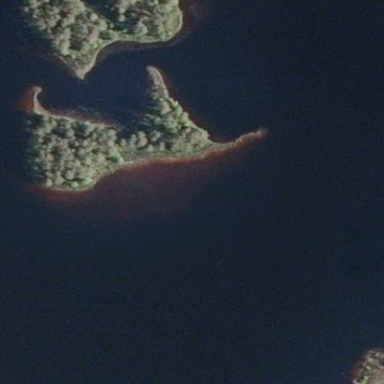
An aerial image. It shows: Islet covered with woodland.